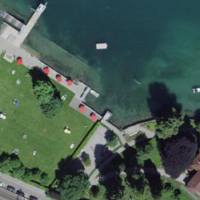
EUNIS habitat code: 14
Species observed at this site:
Tachybaptus ruficollis
Fulica atra
Anas platyrhynchos
Motacilla alba